Interaction volume radius: 5 \u00c5
Interaction volume height: 35 \u00c5
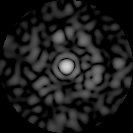
Disorder parameter: 0.8181